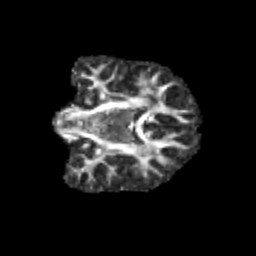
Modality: FA
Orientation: coronal
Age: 13
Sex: male
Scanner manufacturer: siemens
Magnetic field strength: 3 T
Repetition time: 3.8 s
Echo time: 0.07 s